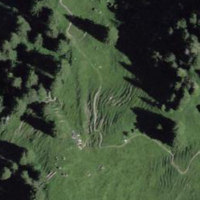
EUNIS habitat code: 43
Species observed at this site:
Gentiana verna
Gentiana clusii